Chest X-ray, PA view. Patient: 37 years old, sex M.
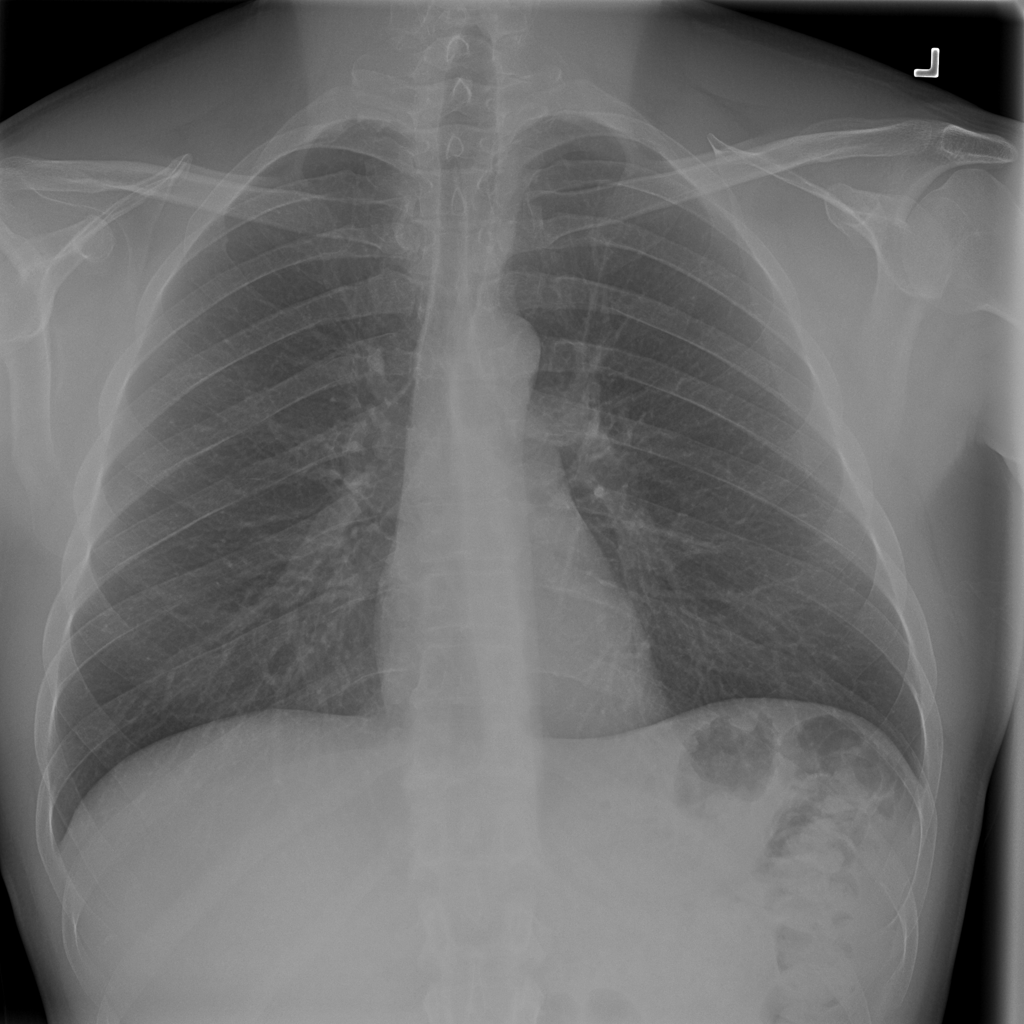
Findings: No Finding